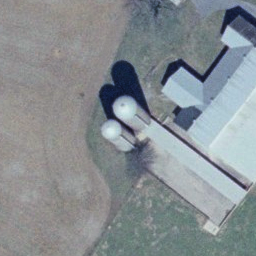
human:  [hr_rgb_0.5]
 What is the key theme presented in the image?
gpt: storage tanks